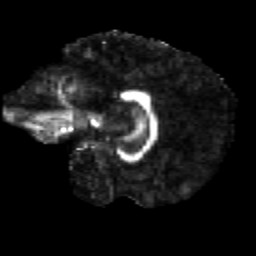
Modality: FA
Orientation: sagittal
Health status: healthy
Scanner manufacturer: siemens
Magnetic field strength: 3 T
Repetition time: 12 s
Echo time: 0.092 s